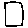
Label: square